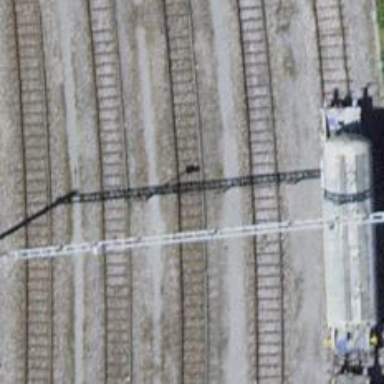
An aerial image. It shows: Rail yard with electrified contact lines for the railway.